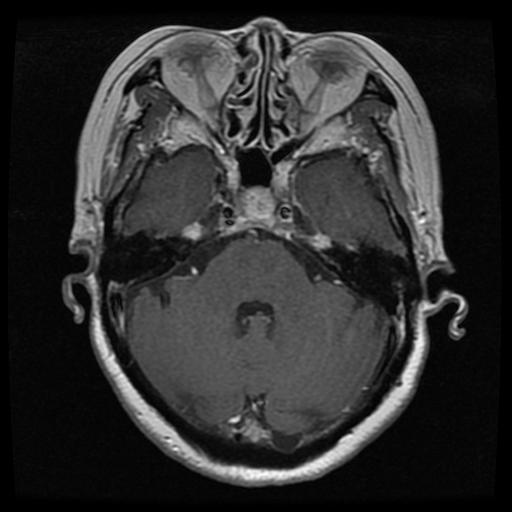
Label: pituitary